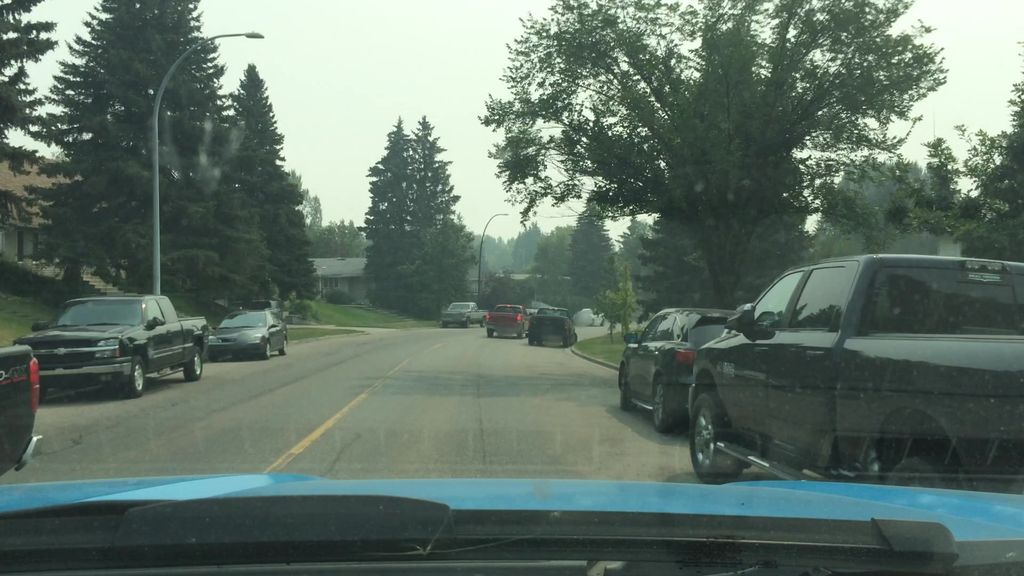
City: calgary